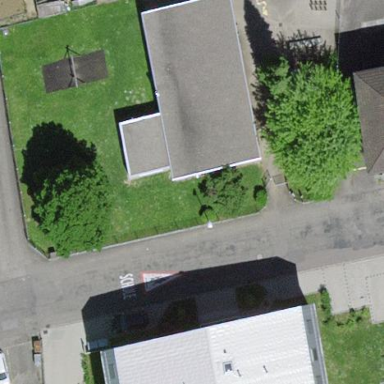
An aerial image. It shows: Kindergarten.